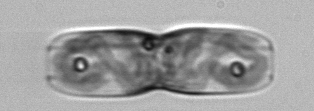
Label: pennate_morphotype1